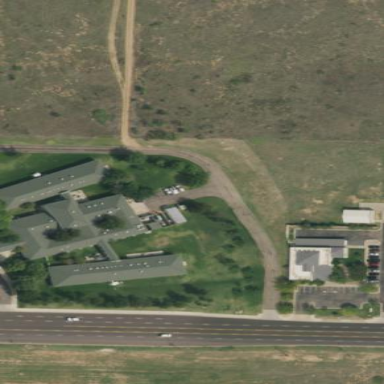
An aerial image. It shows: Hospital building.